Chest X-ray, AP view. Patient: 58 years old, sex M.
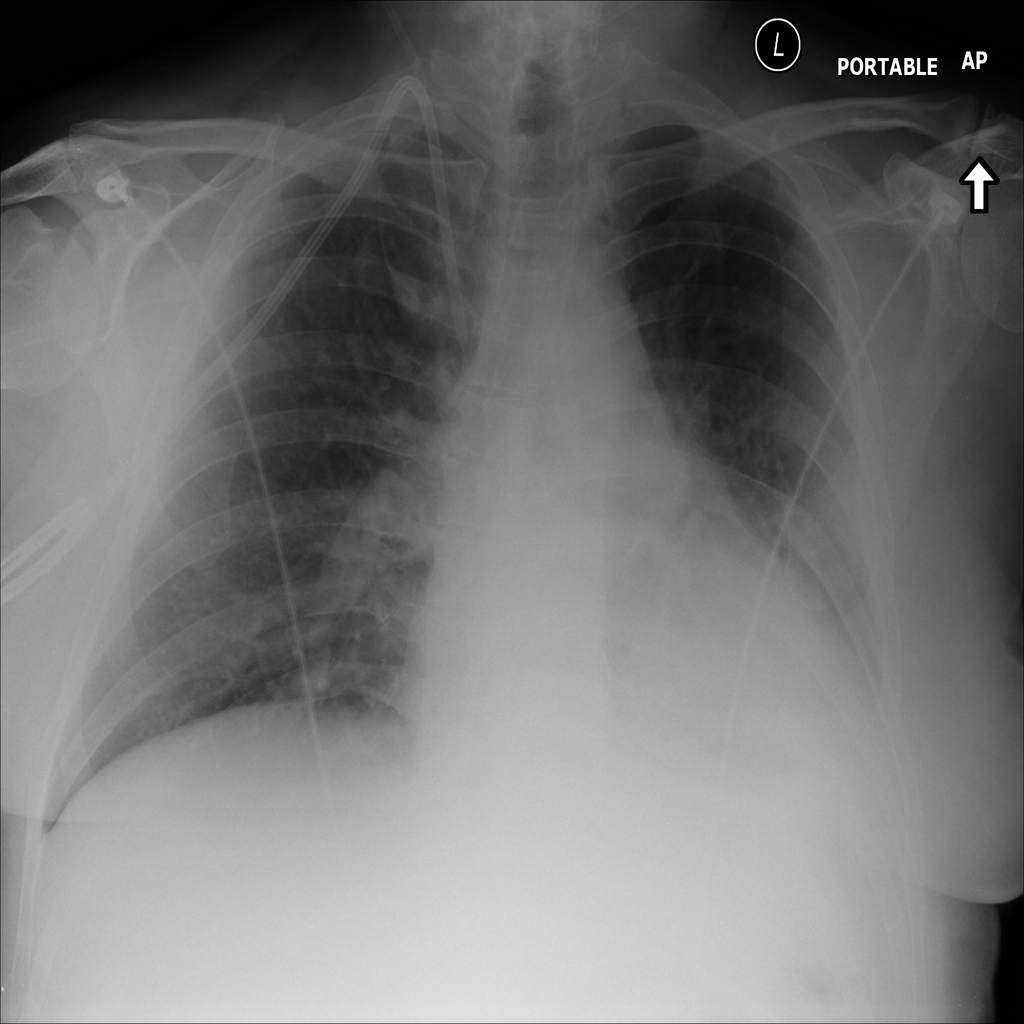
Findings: Infiltration